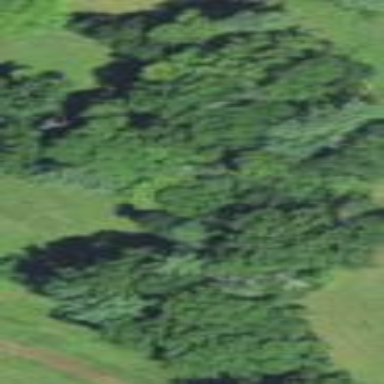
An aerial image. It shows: Serene woodland landscape.